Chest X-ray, PA view. Patient: 52 years old, sex M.
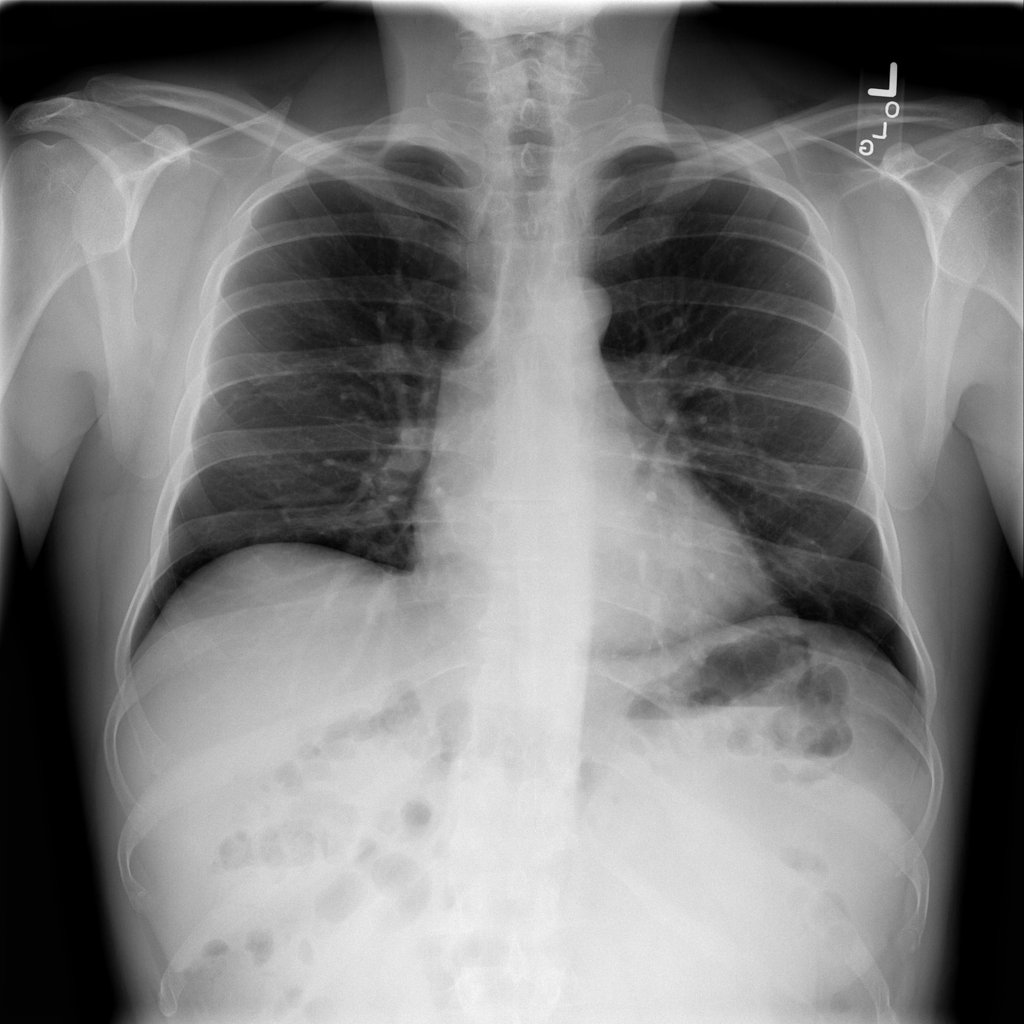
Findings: No Finding